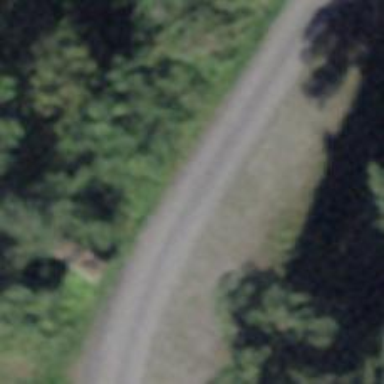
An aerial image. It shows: Unclassified road.